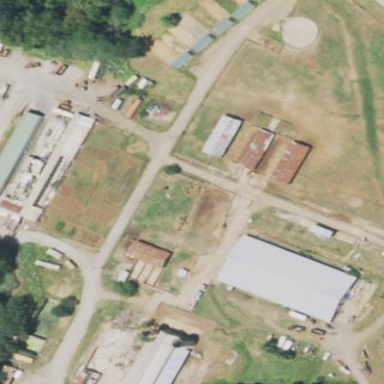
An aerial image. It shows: Farmyard area.